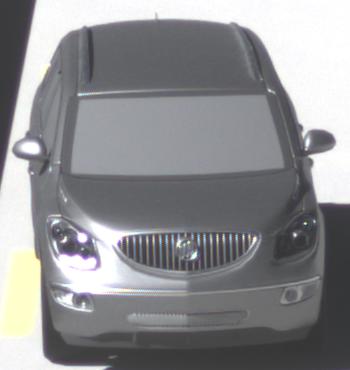
Make: Buick
Model: Enclave
Detailed model: GMT967
Model produced from: 2007
Model produced until: 2017
Doors: 5
Color: gray
Road condition: dry road
Daytime: morning or afternoon
Contrast: high contrast